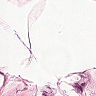
Metastatic tissue present: no